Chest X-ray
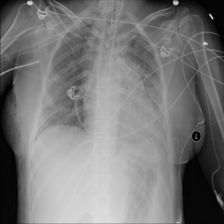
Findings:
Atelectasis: negative
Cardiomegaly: negative
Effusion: negative
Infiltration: negative
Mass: negative
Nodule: negative
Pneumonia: negative
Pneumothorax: negative
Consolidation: negative
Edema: negative
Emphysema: negative
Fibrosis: negative
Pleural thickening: negative
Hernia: negative